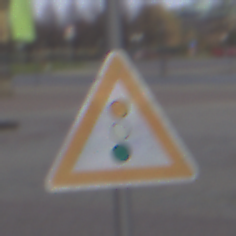
Verkehrszeichen: Lichtzeichenanlage
Umgebung: Outdoor, Urban
Tageszeit: MorningAfternoon
Wetter: PartlyCloudy
Licht: Natural
Jahreszeit: NotSpecified
Kontrast: LowContrast